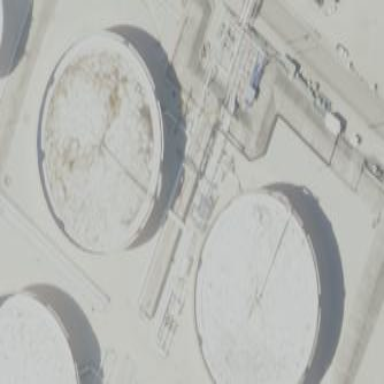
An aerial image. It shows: Storage tank that is man-made.